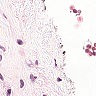
Metastatic tissue present: no